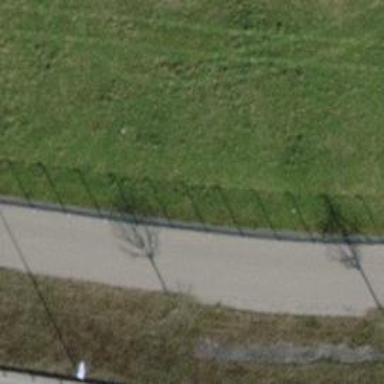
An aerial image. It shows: Wire fence.